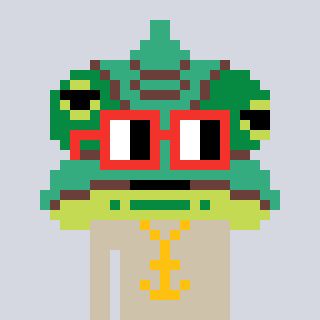
a pixel art character with square red glasses, a chameleon-shaped head and a bege-colored body on a cool background